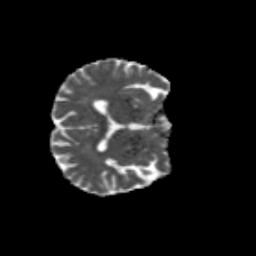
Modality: MD
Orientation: axial
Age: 61
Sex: male
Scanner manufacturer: siemens
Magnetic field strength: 3 T
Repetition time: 4.71 s
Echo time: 0.0906 s